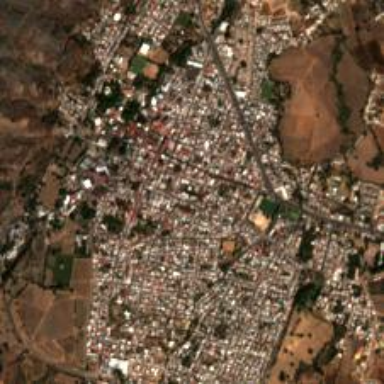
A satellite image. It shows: Town.